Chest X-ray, PA view. Patient: 61 years old, sex M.
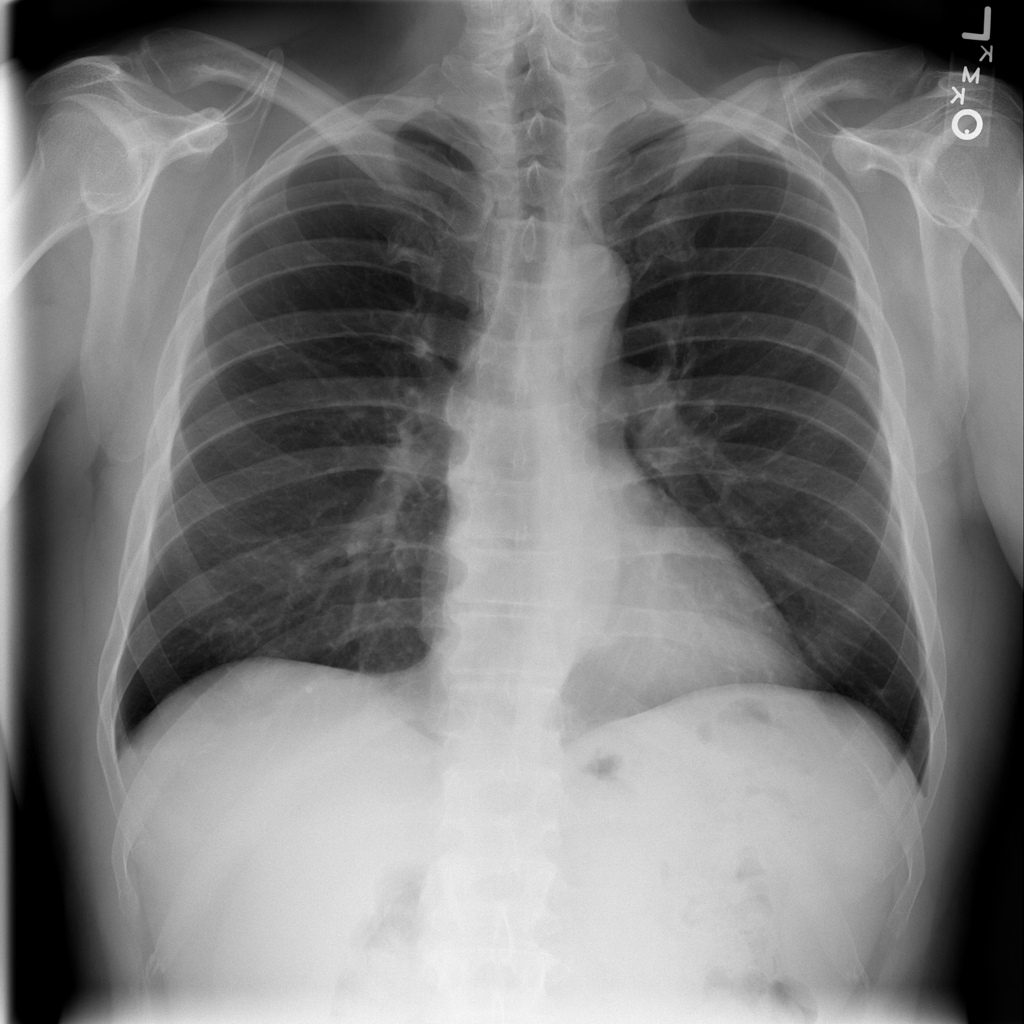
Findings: No Finding